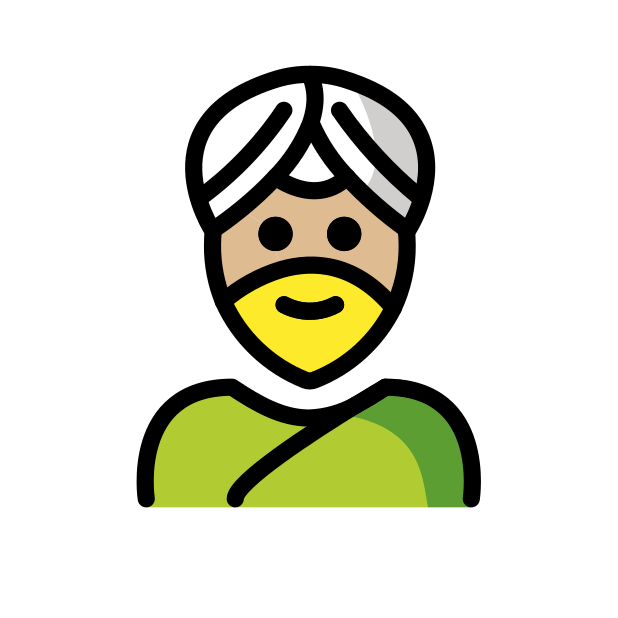
man wearing turban: medium-light skin tone